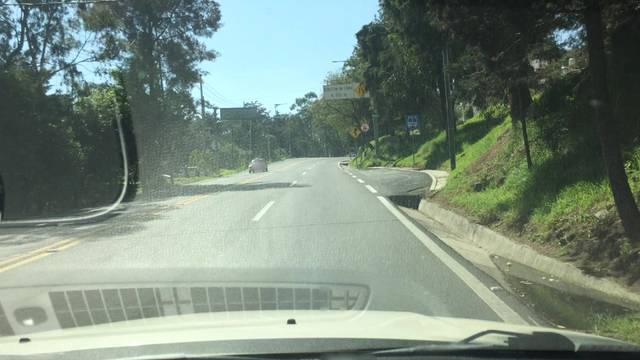
Region: Mexico
Coordinates: 19.241, -99.164